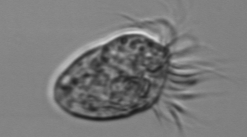
Label: Strombidium_morphotype1